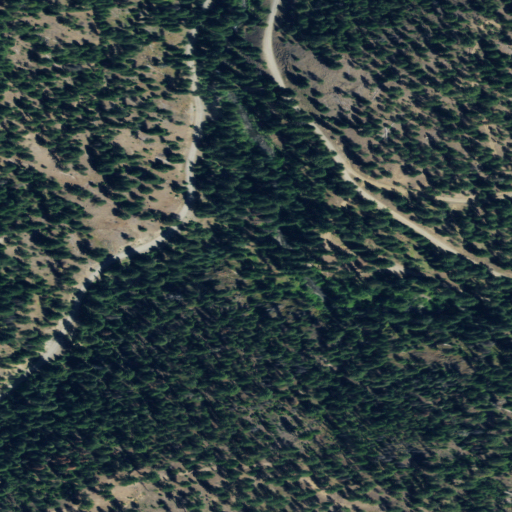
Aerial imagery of valley in Oregon named Rockne Gulch containing evergreen forest, grassland, and shrub